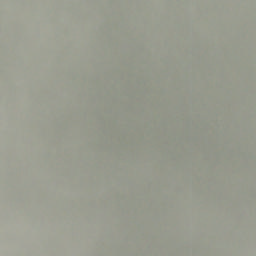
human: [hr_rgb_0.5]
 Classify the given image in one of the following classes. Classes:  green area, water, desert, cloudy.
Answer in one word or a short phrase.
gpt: cloudy